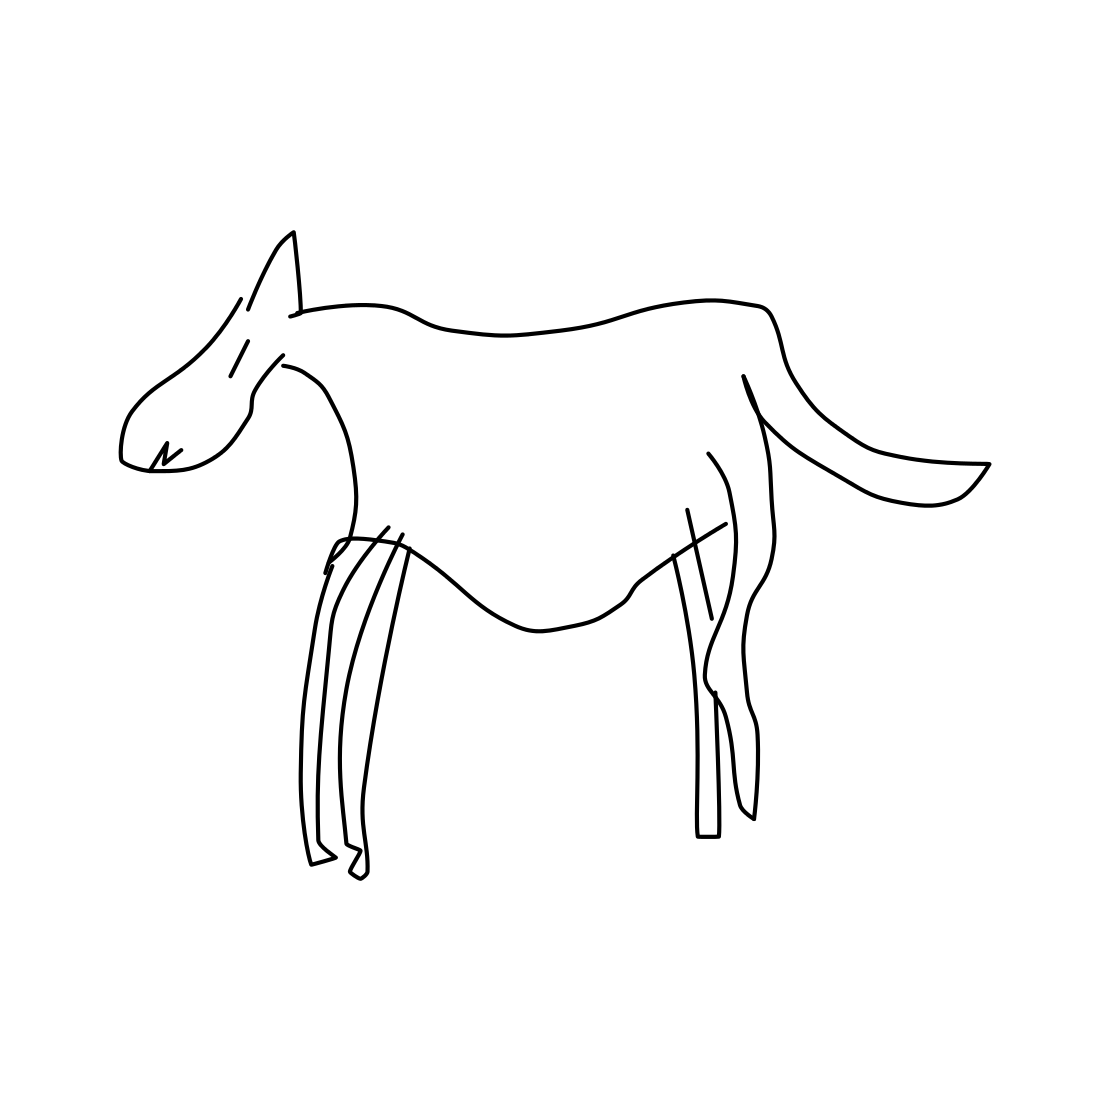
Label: horse